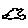
Label: cloud